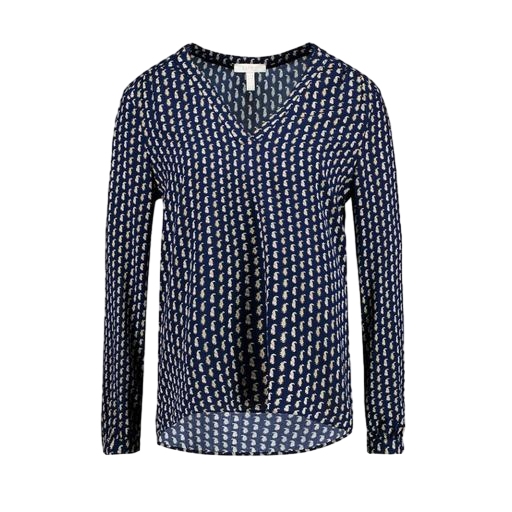
blue printed v-neck top only macy, navy spot pleat front top, blue graphic-print blouse, white background